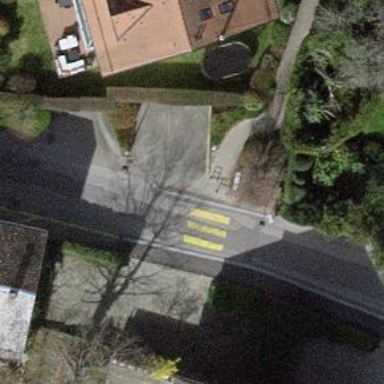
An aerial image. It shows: Double cycle barrier is in place.